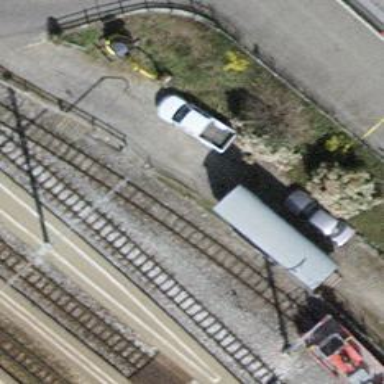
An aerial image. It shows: Narrow-gauge railway yard with one track. The yard is electrified with contact line.